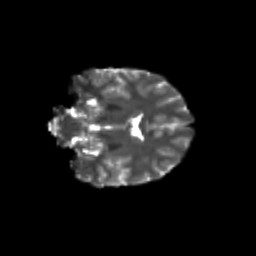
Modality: T2w
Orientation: coronal
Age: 12
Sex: female
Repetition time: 9.512 s
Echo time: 0.089 s